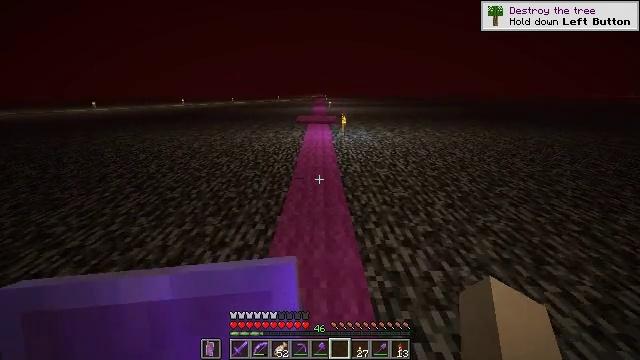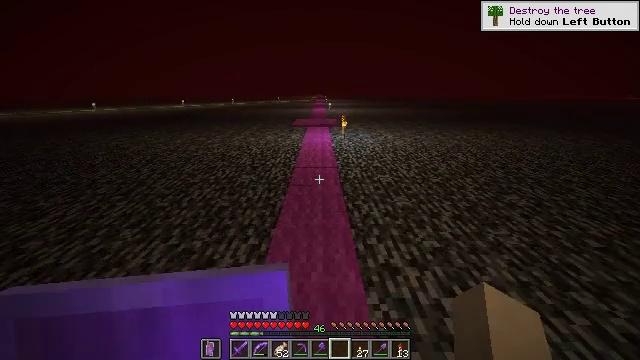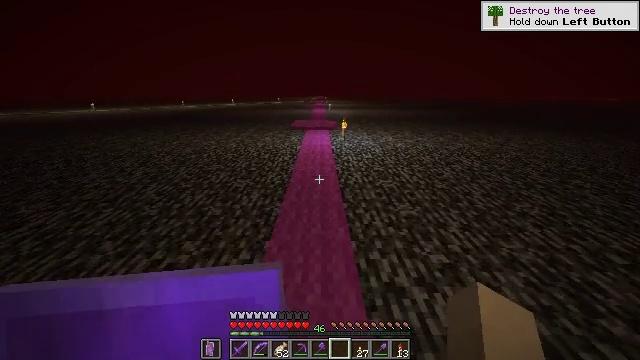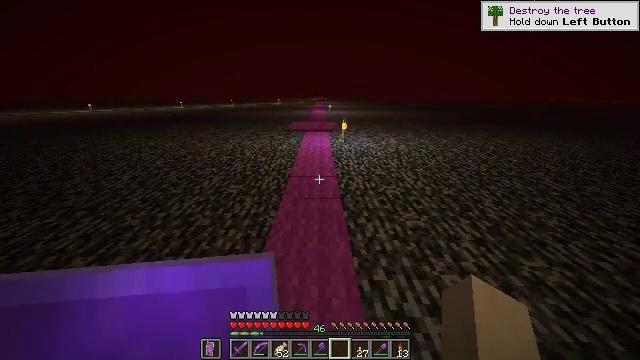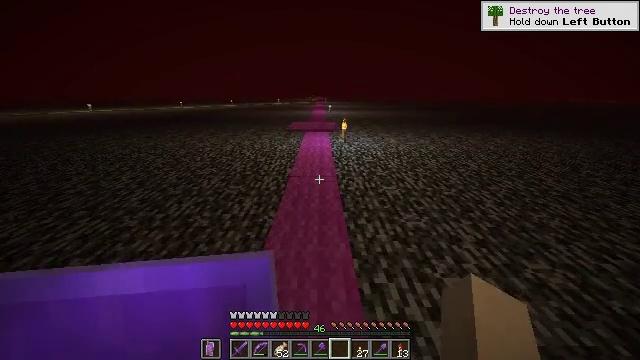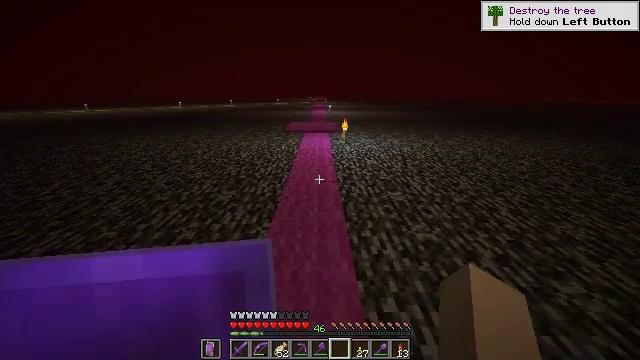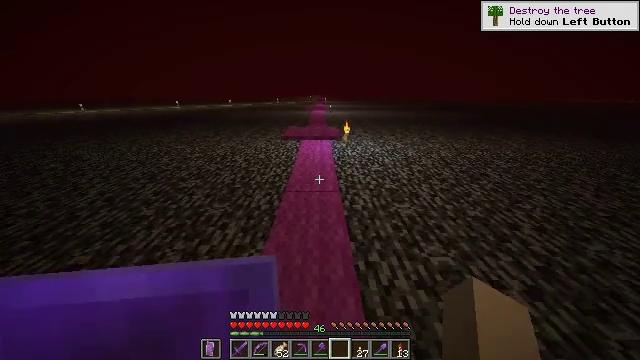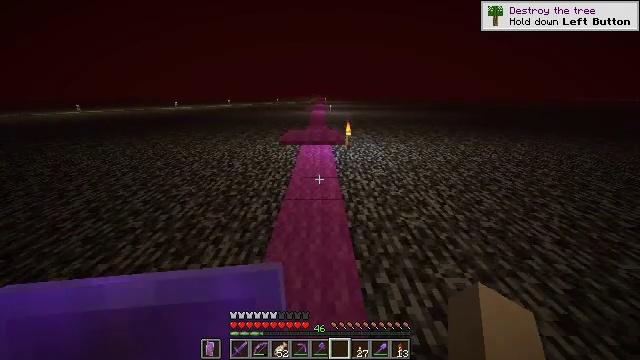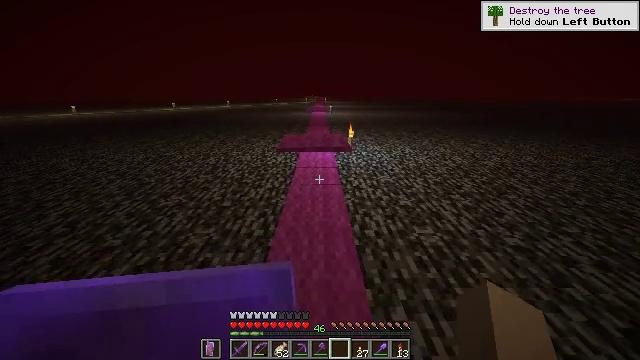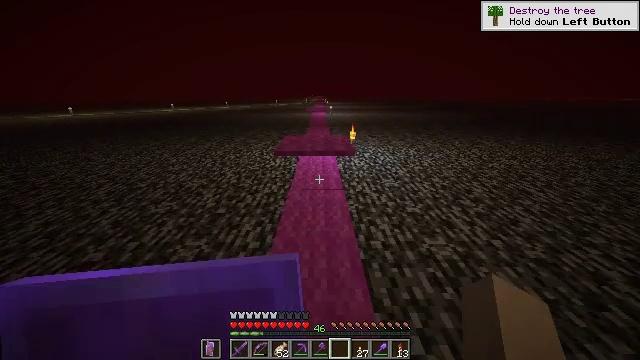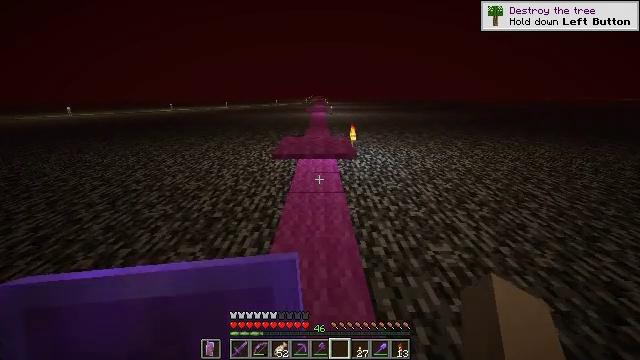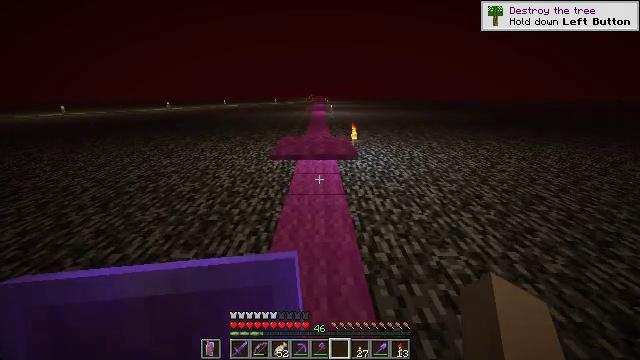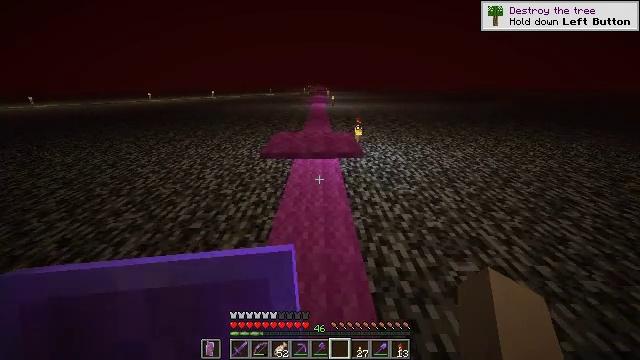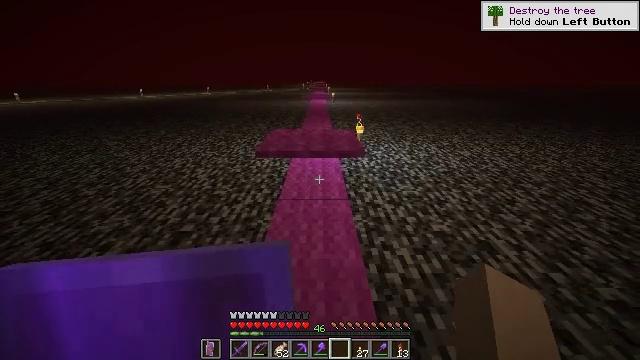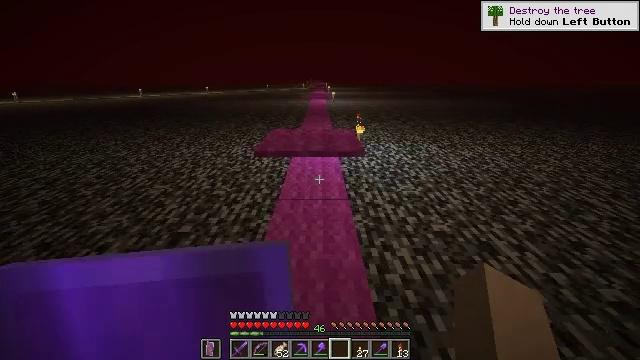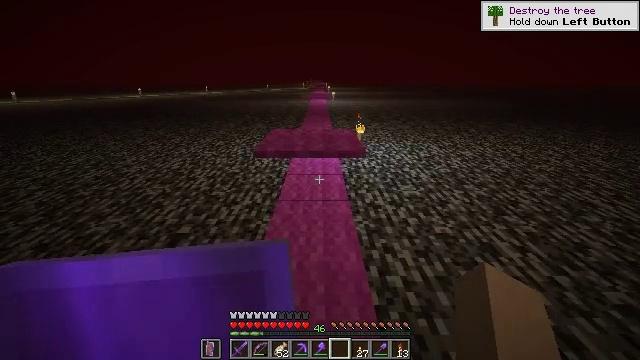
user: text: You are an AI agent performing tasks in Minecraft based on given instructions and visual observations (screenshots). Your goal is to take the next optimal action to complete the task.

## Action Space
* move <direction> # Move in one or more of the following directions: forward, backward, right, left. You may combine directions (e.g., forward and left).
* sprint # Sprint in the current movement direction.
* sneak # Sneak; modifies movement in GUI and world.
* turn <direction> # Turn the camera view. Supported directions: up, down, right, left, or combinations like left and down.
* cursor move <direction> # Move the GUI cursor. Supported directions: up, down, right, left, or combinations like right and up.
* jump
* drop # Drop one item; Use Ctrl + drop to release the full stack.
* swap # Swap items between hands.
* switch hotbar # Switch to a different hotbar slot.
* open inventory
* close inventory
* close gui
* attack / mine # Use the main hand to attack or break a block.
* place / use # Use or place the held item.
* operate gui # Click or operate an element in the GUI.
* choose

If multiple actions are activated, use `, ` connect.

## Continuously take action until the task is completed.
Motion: motion action
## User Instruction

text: Lift the magenta carpet off the ground.
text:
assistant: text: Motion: move forward, sprint
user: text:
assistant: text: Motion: move forward, sprint
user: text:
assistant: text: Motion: move forward, sprint
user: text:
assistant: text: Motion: move forward, sprint
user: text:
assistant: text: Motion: move forward, sprint
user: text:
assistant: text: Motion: move forward, sprint
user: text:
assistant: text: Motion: move forward, sprint
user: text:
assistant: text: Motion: move forward
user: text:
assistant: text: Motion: move forward
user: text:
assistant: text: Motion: no_op
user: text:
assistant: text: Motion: no_op
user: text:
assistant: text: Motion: no_op
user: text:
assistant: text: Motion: no_op
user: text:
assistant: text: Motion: no_op
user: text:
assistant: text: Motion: move forward
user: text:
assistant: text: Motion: move forward
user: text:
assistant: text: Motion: move forward
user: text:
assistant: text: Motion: move forward
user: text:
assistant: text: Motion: move forward
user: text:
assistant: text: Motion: move forward
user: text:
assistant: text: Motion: move forward
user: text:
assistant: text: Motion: move forward
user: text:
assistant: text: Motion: move forward
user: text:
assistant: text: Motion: move forward
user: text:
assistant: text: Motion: turn left and down
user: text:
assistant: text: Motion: turn left and down
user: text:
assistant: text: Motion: turn down
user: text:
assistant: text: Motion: no_op
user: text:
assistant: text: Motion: no_op
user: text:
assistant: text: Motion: attack / mine